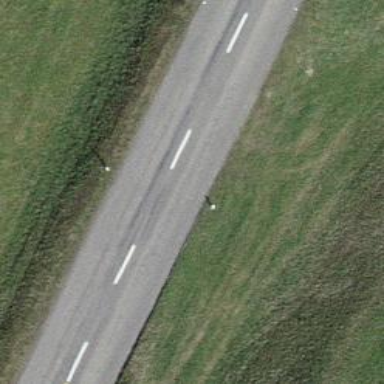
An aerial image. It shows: Paved tertiary road.